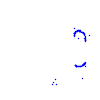
Particle: kaon